Question: Watching <URL> presentation, I studied this slide, which lists all the optimisations that HotSpot JIT does:
In the 'language-specific techniques' section there is a de-reflection. I tried to find some information about it accross the Internet, but failed. I understood that this optimization eliminates reflection costs in some way, but I'm interested in details. Can someone clarify this, or give some useful links?
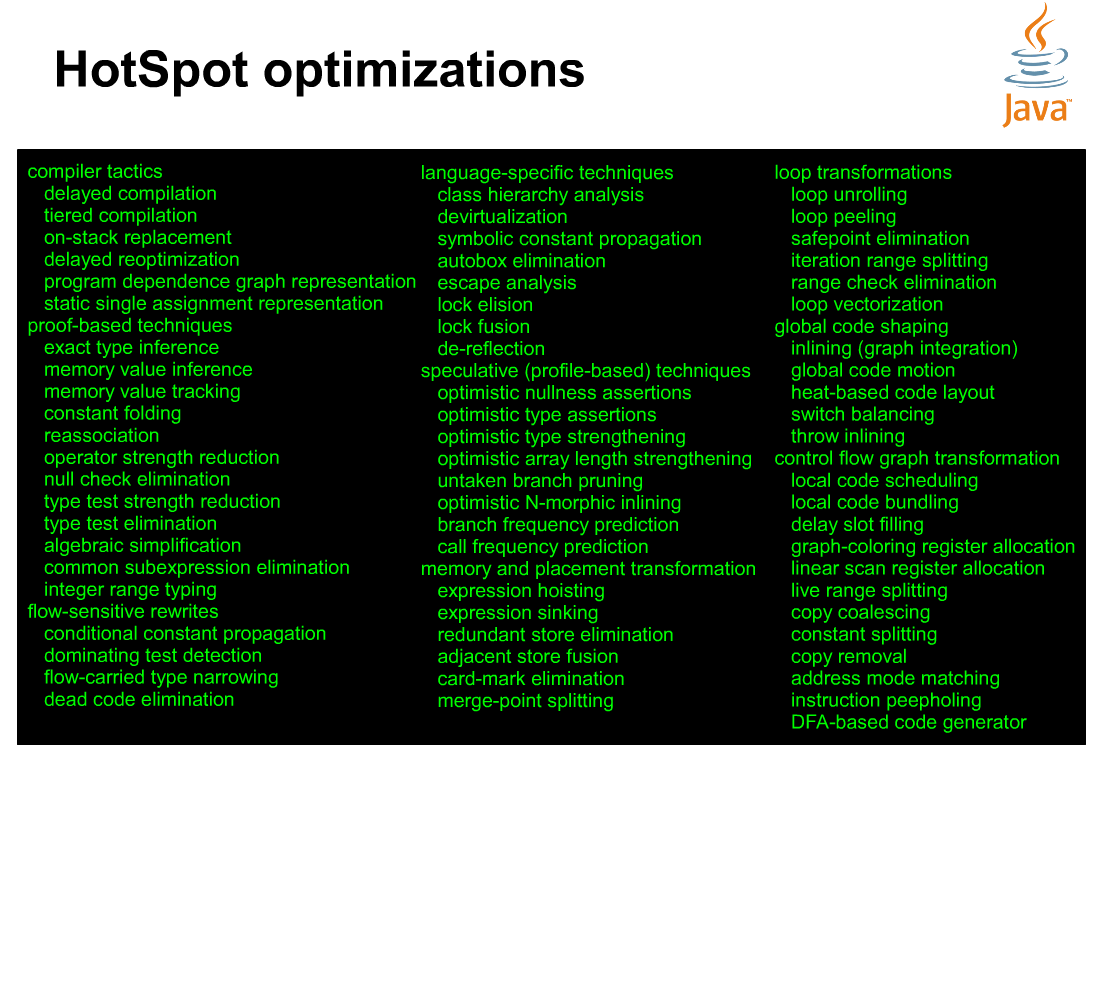
Answer: Yes, there is an optimization to reduce Reflection costs, though it is implemented mostly in Class Library rather than in JVM.
Before Java 1.4 'Method.invoke' worked through a JNI call to VM runtime. Each invocation required at least two transitions from Java to Native and back to Java. The VM runtime parsed a method signature, verified that types of passed arguments were correct, performed boxing/unboxing and constructed a new Java frame for a called method. All that was rather slow.
Since Java 1.4 'Method.invoke' uses dynamic bytecode generation if a method is called more than 15 times (configurable via 'sun.reflect.inflationThreshold' system property). A special Java class responsible for calling the given particular method is built in run-time. This class implements <URL> which 'java.lang.reflect.Method' delegates calls to.
The approach with dynamic bytecode generation is much faster since it
- - -
Note, that this optimization is implemented mostly in <URL> without JVM assistance. The only thing HotSpot VM does to make this optimization possible - is skipping bytecode verification for such generated MethodAccessors. Otherwise the verifier would not allow, for example, to call private methods.